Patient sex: M
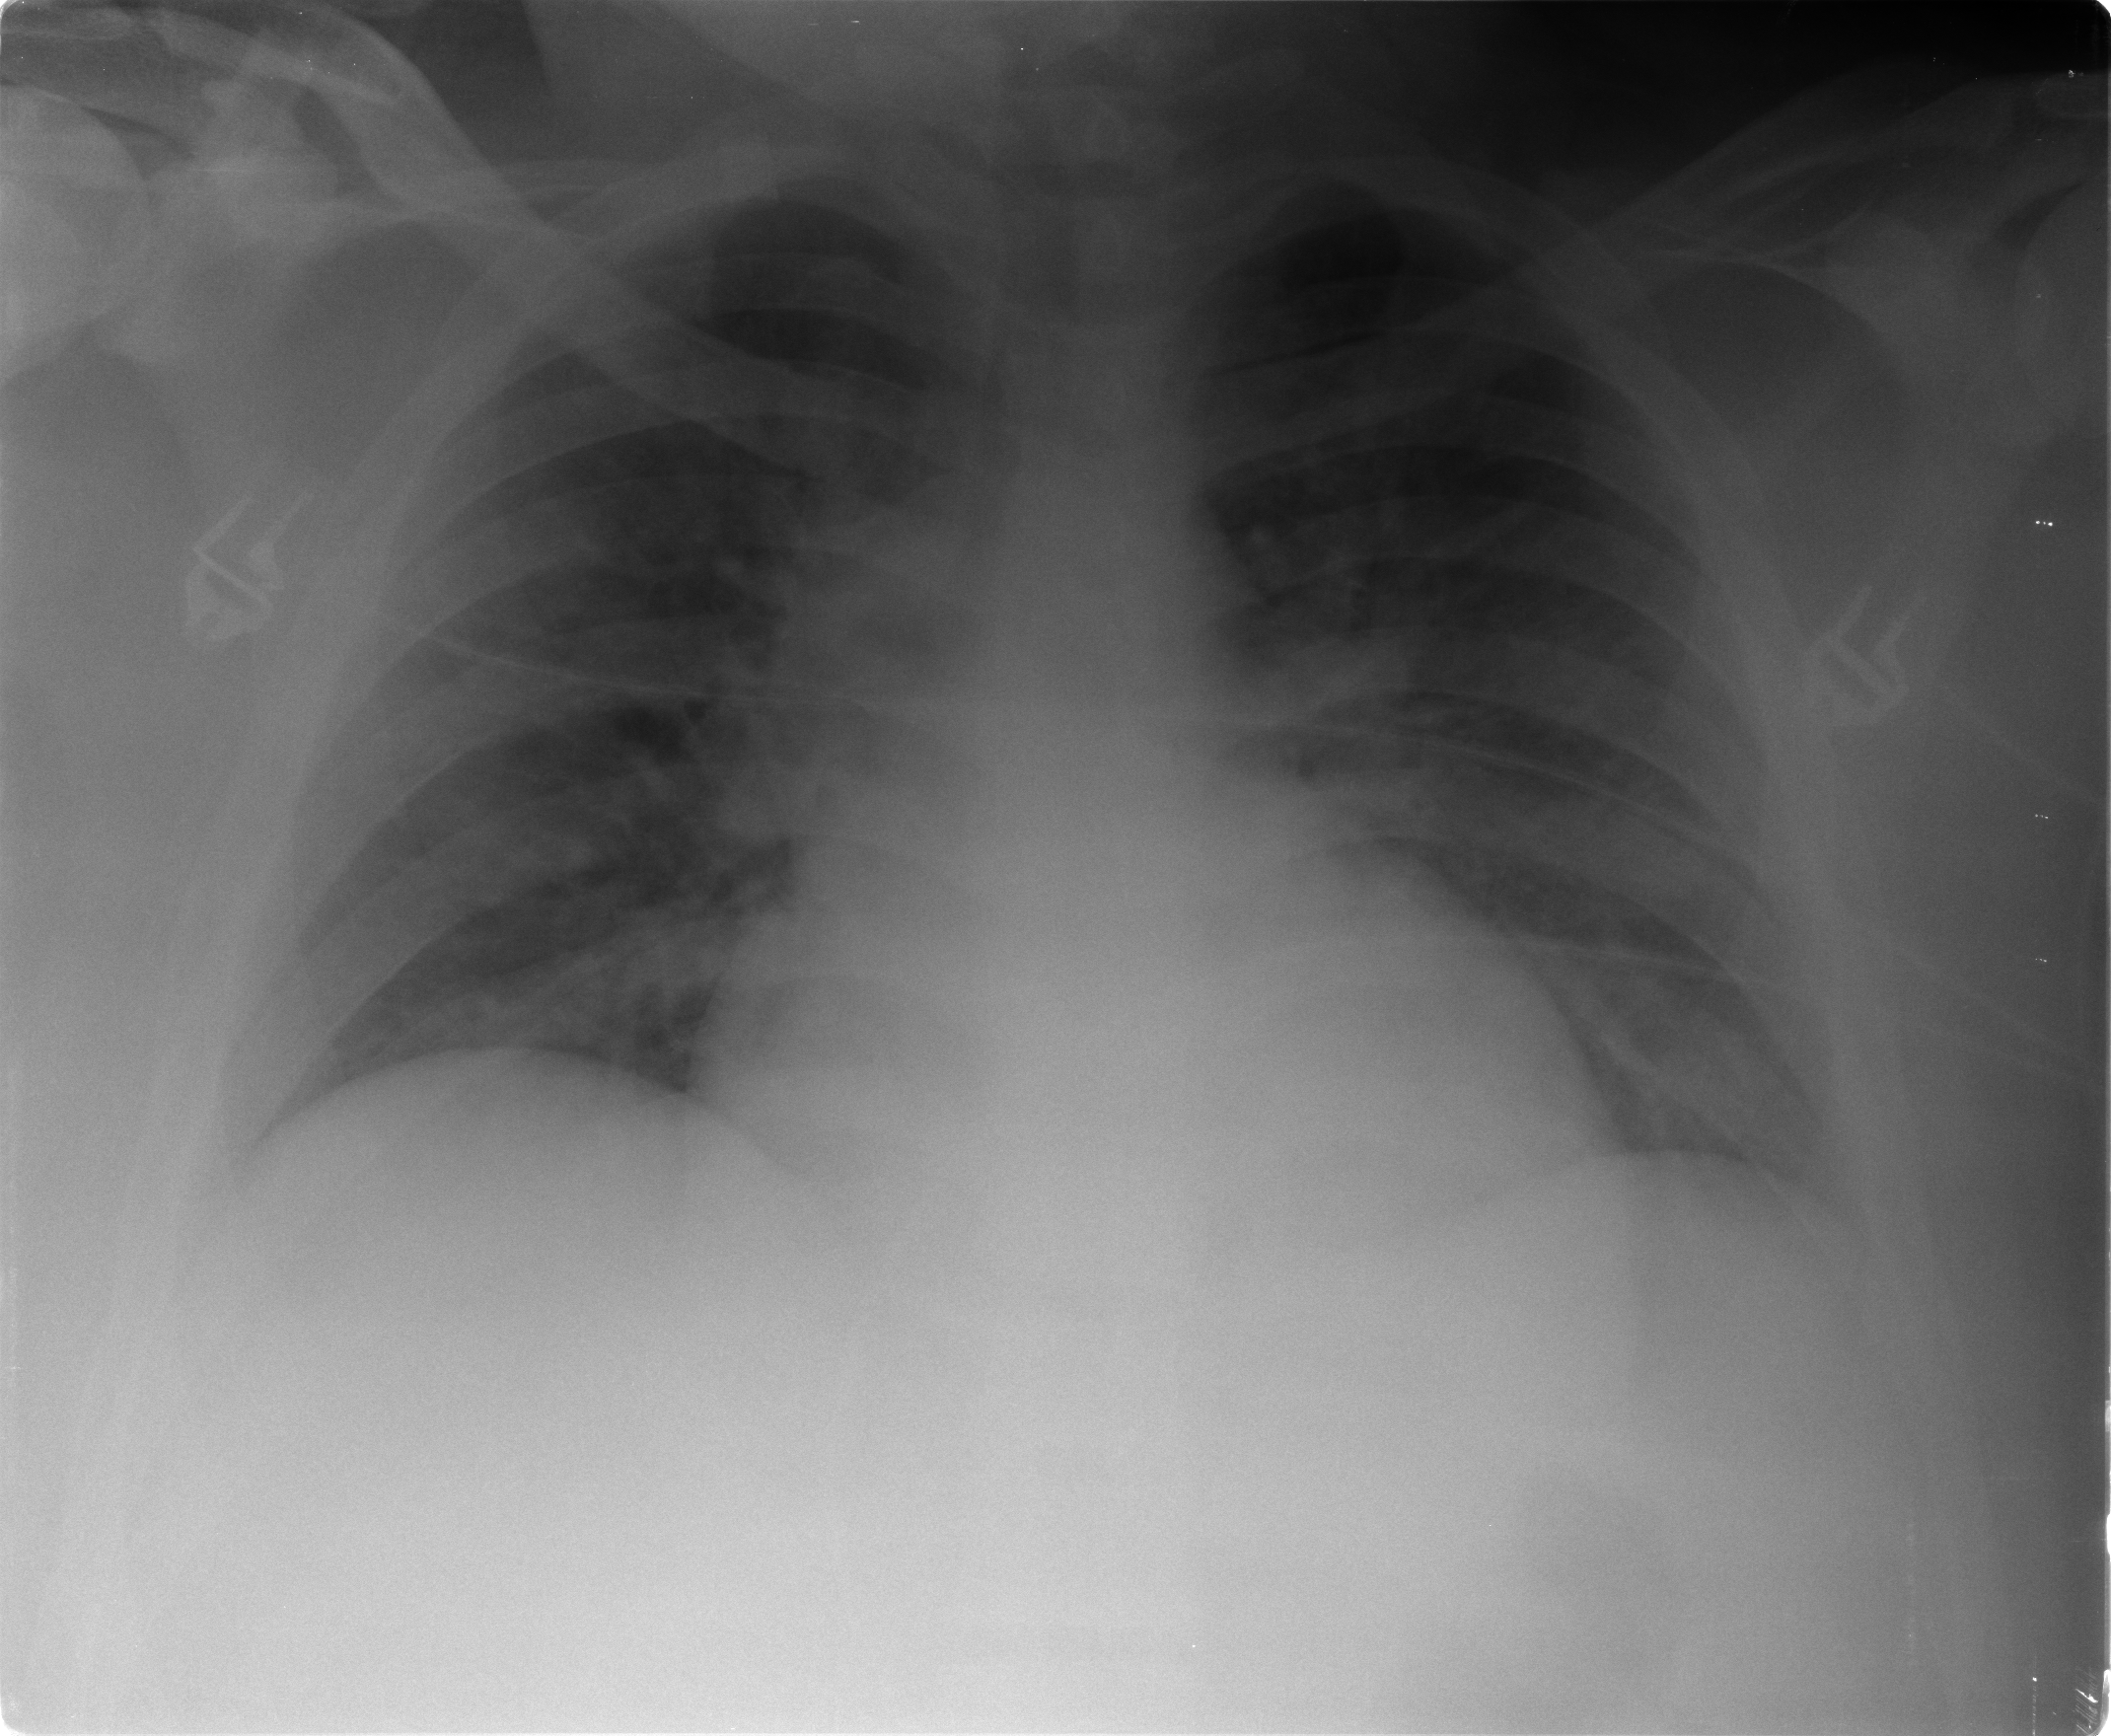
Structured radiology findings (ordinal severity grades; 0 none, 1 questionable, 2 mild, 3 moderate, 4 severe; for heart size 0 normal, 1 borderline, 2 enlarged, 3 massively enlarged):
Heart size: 2
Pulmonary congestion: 2
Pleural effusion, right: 0
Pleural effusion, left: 0
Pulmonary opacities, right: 1
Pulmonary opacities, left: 1
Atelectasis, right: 1
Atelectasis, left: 1